Interaction volume radius: 5 \u00c5
Interaction volume height: 15 \u00c5
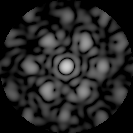
Disorder parameter: 0.4736